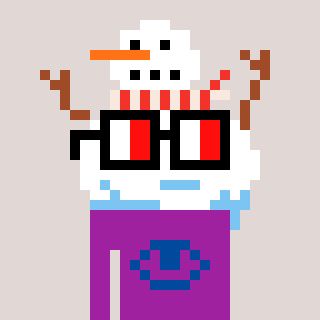
a pixel art character with square glasses with black frames and red eyes, a snowman-shaped head and a magenta-colored body on a warm background